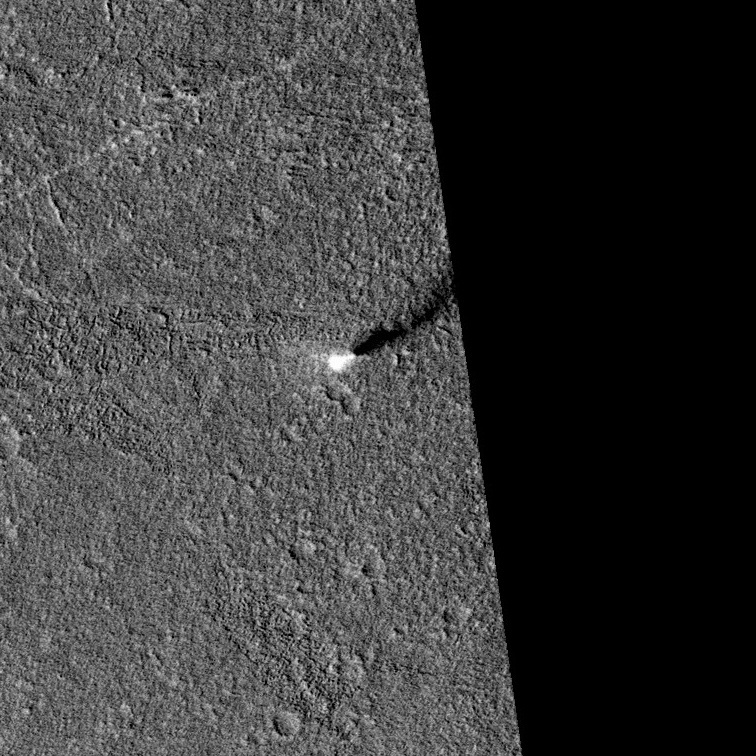
Label: dustdevil